Question: I have a closed non-self-intersecting polygon. Its vertices are saved in two vectors X, and Y. Finally the values of X and Y are bound between 0 and 22.
I'd like to construct a matrix of size 22x22 and set the value of each bin equal to true if part of the polygon overlaps with that bin, otherwise false.
My initial thought was to generate a grid of points defined with '[a, b] = meshgrid(1:22)' and then to use 'inpolygon' to determine which points of the grid were in the polygon.
'''
[a b] = meshgrid(1:22);
inPoly1 = inpolygon(a,b,X,Y);
'''
However this only returns true if if the center of the bin is contained in the polygon, ie it returns the red shape in the image below. However what need is more along the lines of the green shape (although its still an incomplete solution).
To get the green blob I performed four calls to 'inpolygon'. For each comparison I shifted the grid of points either NE, NW, SE, or SW by 1/2. This is equivalent to testing if the corners of a bin are in the polygon.
'''
inPoly2 = inpolygon(a-.5,b-.5,X,Y) | inpolygon(a+.5,b-.5,X,Y) | inpolygon(a-.5,b+5,X,Y) | inpolygon(a+.5,b+.5,X,Y);
'''
While this does provide me with a partial solution it fails in the case when a vertex is contain in a bin but none of the bin corners are.
Is there a more direct way of attacking this problem, with preferably a solution that produces more readable code?

This plot was drawn with:
'''
imagesc(inPoly1 + inPoly2); hold on;
line(a, b, 'w.');
line(X, Y, 'y);
'''
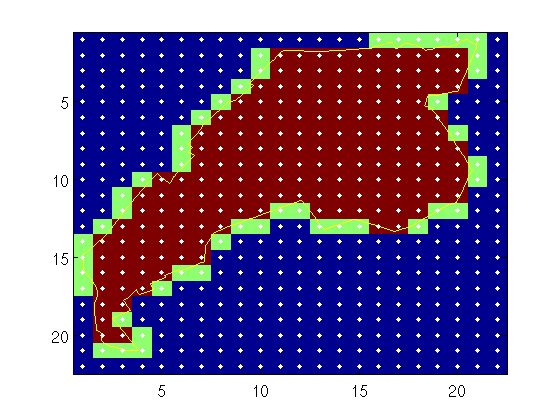
Answer: One suggestion is to use the polybool function (not available in 2008b or earlier). It finds the intersection of two polygons and returns resulting vertices (or an empty vector if no vertices exist). To use it here, we iterate (using arrayfun) over all of the squares in your grid check to see whether the output argument to polybool is empty (e.g. no overlap).
'''
N=22;
sqX = repmat([1:N]',1,N);
sqX = sqX(:);
sqY = repmat(1:N,N,1);
sqY = sqY(:);
intersects = arrayfun((@(xs,ys) ...
(~isempty(polybool('intersection',X,Y,[xs-1 xs-1 xs xs],[ys-1 ys ys ys-1])))),...
sqX,sqY);
intersects = reshape(intersects,22,22);
'''
Here is the resulting image:

Code for plotting:
'''
imagesc(.5:1:N-.5,.5:1:N-.5,intersects');
hold on;
plot(X,Y,'w');
for x = 1:N
plot([0 N],[x x],'-k');
plot([x x],[0 N],'-k');
end
hold off;
'''